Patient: sex F, age 63
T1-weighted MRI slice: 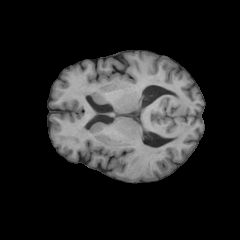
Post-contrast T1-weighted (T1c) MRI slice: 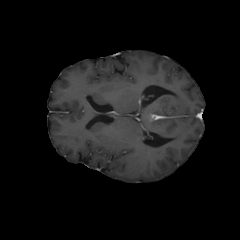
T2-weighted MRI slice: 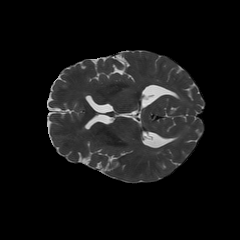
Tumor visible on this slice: no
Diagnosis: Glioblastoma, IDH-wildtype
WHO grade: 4